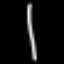
Label: line